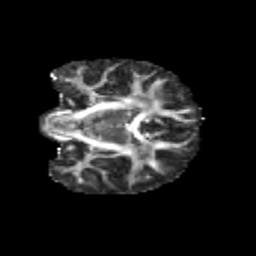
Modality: FA
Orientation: coronal
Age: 9
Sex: female
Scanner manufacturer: siemens
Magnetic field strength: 3 T
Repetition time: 3.8 s
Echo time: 0.07 s